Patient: sex M, age 71
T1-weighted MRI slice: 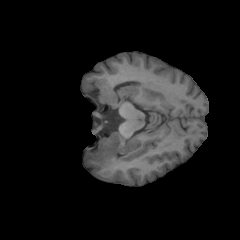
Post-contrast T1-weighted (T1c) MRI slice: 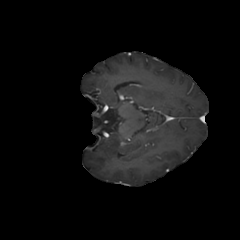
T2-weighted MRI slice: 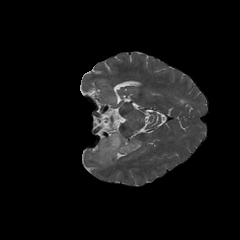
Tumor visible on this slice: yes
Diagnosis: Astrocytoma, IDH-wildtype
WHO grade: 2